RGB frame:
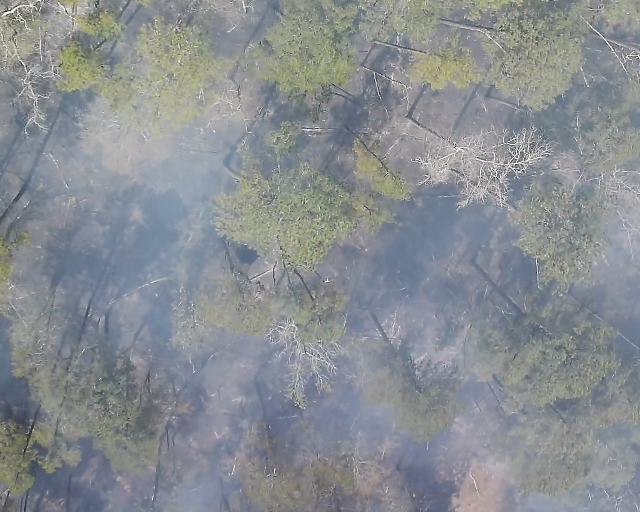
Thermal frame:
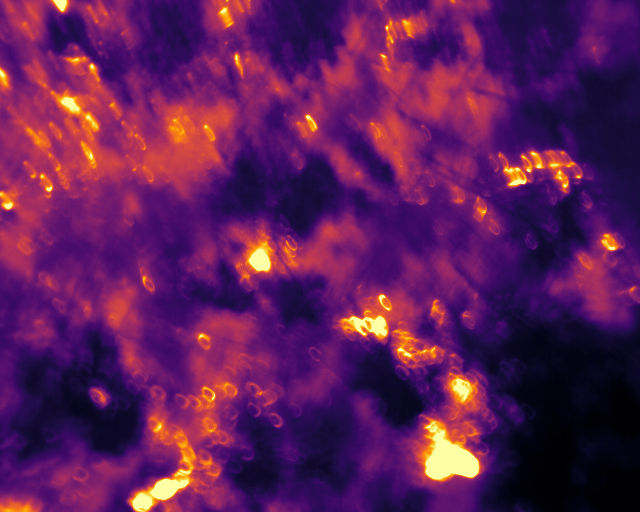
Captured: 2026-02-26 03:43:03
Pixels at or above 80 °C: 3072 (fraction of frame: 0.009375)